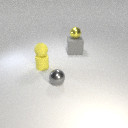
large gray rubber cube behind small yellow rubber cylinder